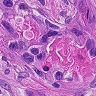
Metastatic tissue present: yes